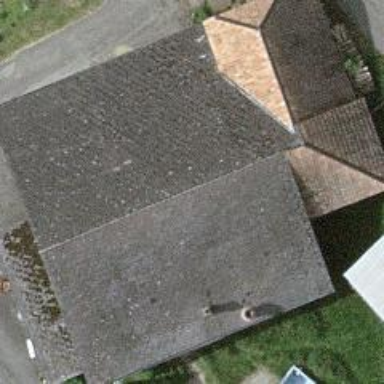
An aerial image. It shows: Sty building.